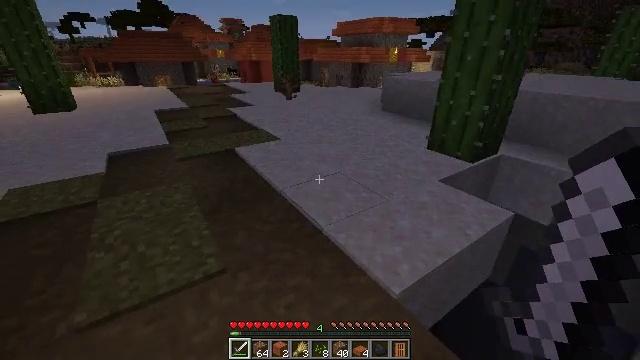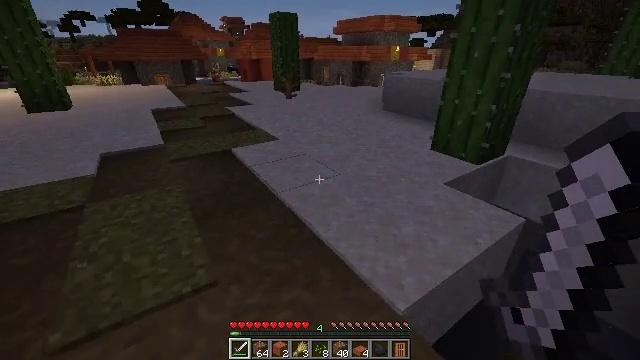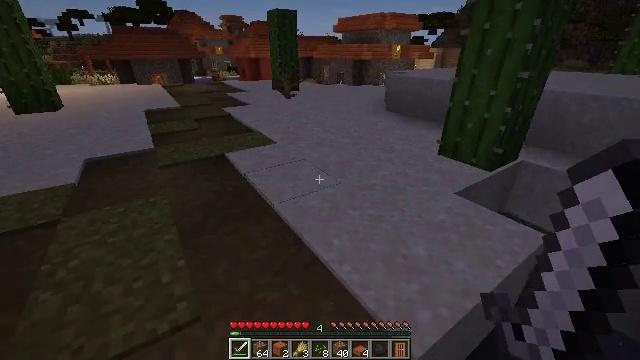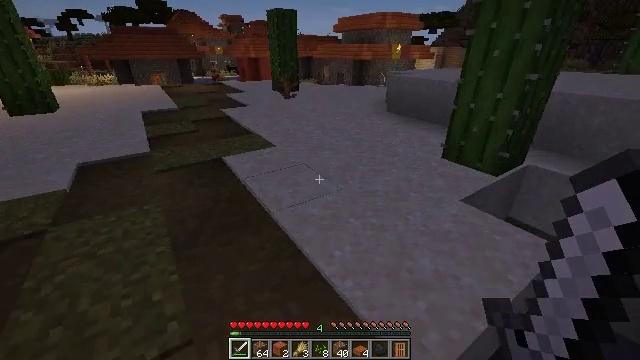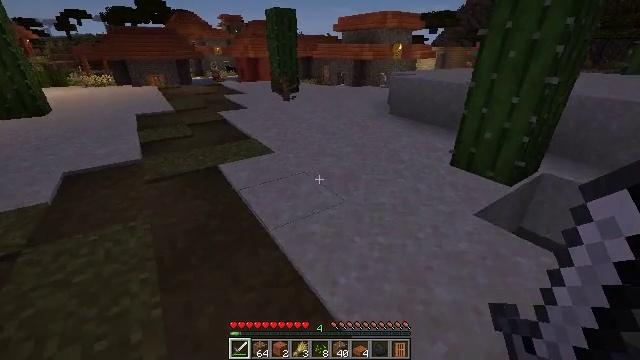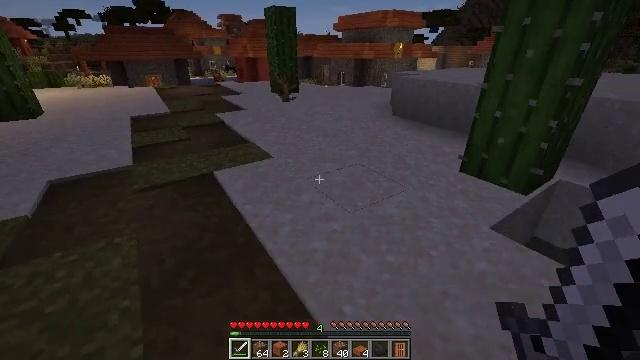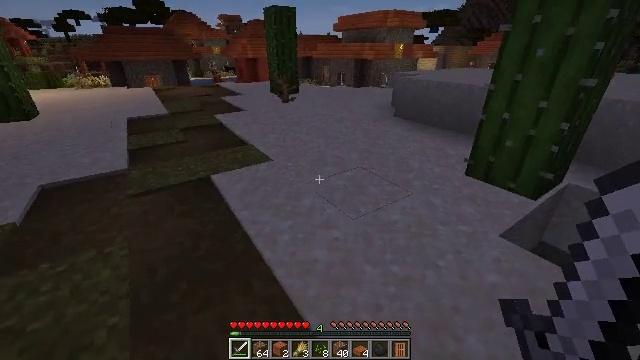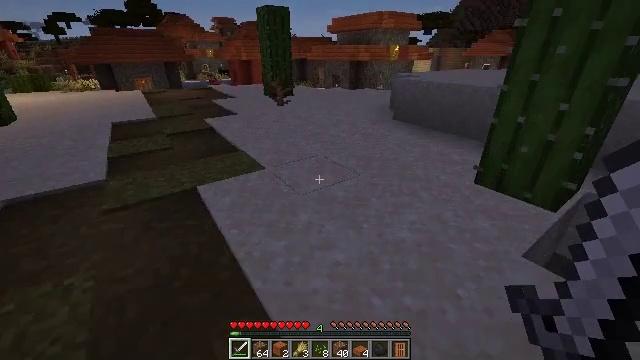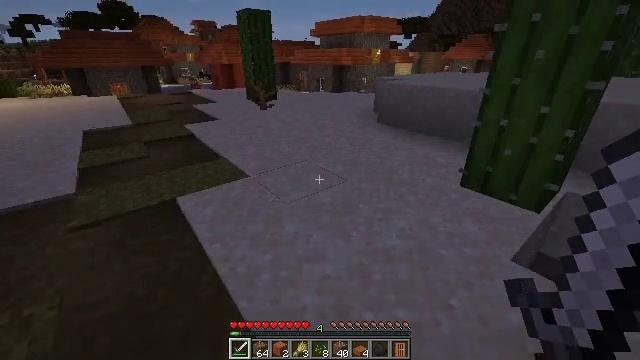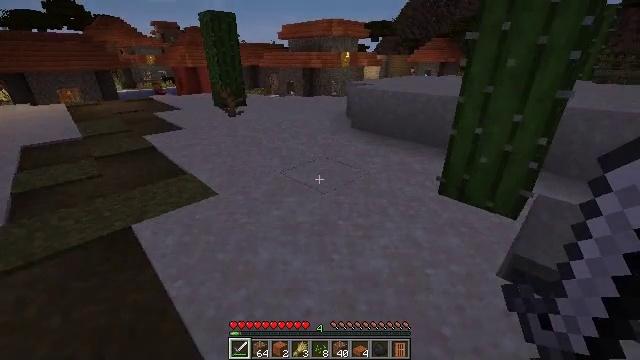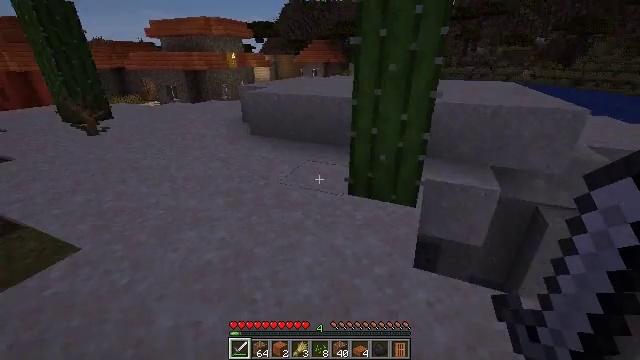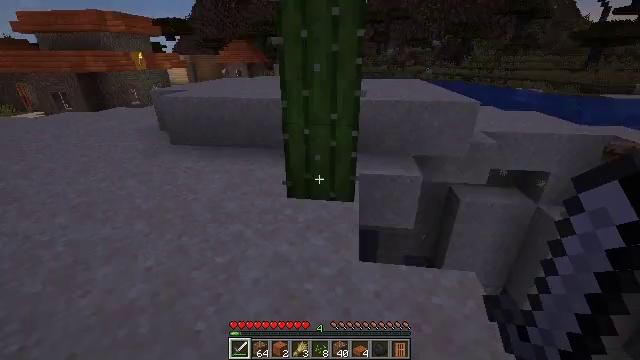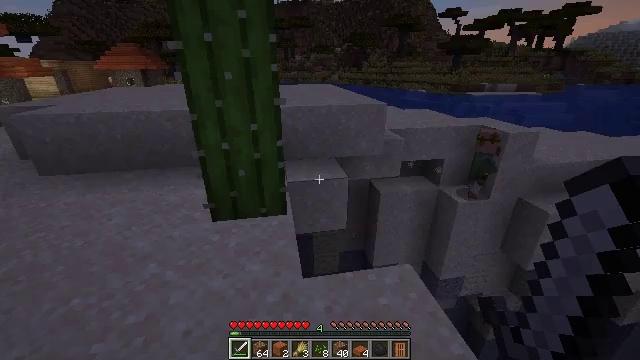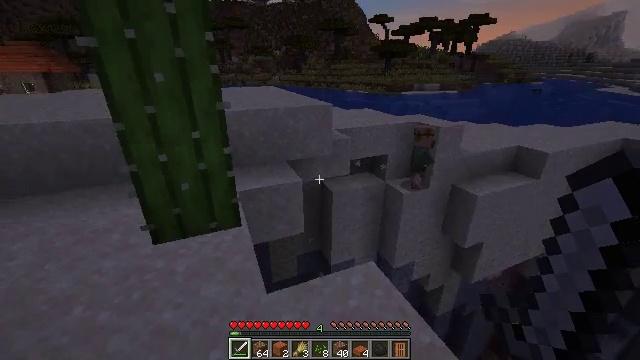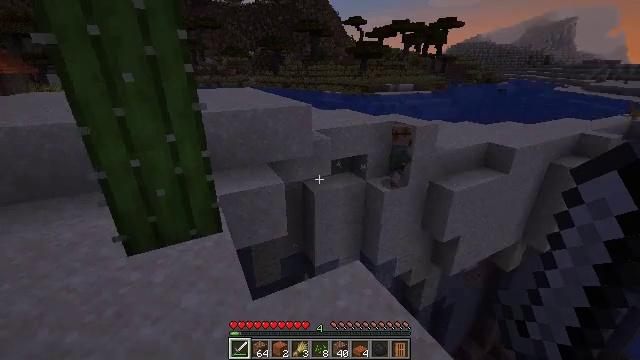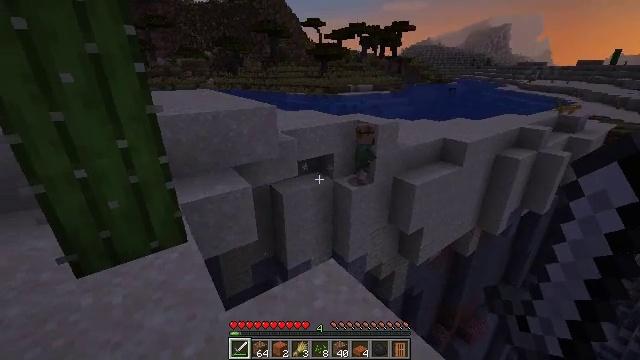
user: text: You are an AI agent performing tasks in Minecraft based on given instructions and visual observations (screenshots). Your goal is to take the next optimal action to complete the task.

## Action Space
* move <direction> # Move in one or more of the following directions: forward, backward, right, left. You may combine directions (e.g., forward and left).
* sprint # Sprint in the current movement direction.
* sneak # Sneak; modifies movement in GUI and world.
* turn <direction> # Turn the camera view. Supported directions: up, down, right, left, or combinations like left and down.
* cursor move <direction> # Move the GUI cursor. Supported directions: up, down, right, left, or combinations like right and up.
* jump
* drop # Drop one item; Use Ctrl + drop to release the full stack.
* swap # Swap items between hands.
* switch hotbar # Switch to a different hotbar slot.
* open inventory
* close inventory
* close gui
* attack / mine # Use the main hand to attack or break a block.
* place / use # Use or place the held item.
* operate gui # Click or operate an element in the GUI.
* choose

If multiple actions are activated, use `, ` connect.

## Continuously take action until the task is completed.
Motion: motion action
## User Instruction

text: Break the sand block.
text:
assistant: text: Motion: move forward
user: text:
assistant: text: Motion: move forward
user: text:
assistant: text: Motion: move forward
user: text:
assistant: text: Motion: move forward
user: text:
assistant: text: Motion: move forward
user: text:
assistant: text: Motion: move forward
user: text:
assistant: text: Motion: move forward, turn right
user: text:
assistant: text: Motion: move forward, turn right
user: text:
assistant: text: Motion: move forward, turn right
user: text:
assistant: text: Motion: move forward, turn right
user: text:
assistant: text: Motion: move forward, turn right
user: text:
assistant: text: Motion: turn right and up
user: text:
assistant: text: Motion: turn right
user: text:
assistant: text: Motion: turn right
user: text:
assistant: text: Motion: turn right
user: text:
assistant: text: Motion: turn right
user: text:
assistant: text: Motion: no_op
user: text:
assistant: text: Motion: no_op
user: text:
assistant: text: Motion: no_op
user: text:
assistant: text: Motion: no_op
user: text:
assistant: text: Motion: no_op
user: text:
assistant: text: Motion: no_op
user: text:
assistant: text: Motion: no_op
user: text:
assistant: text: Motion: no_op
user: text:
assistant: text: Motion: no_op
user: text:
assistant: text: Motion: no_op
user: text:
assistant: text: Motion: no_op
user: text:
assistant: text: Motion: no_op
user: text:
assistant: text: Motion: no_op
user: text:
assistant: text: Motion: no_op